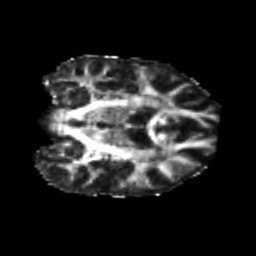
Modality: FA
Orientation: coronal
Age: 26
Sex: male
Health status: healthy
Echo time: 0.074 s